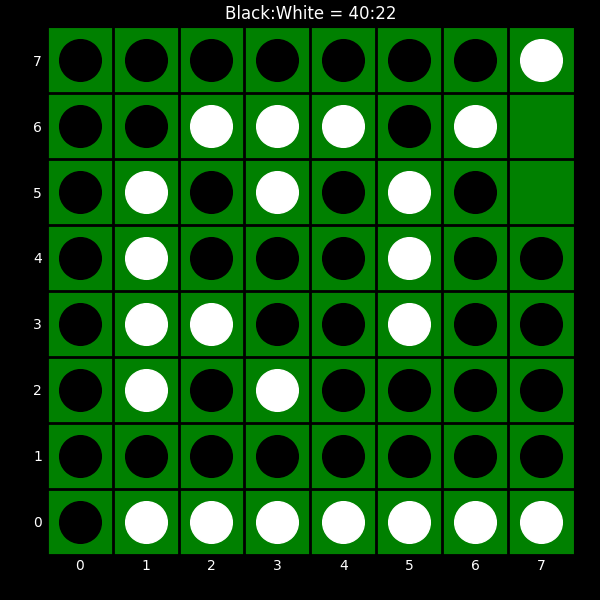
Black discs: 40
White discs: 22